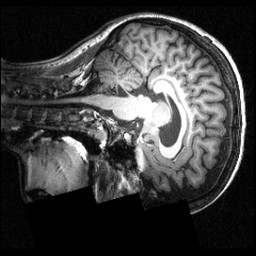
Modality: T1w
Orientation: sagittal
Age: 21
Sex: female
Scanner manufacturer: siemens
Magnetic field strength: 3.951 T
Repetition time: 1.5 s
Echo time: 0.00335 s